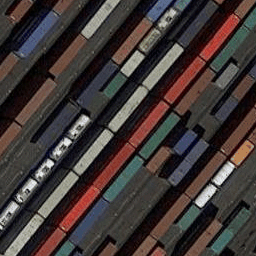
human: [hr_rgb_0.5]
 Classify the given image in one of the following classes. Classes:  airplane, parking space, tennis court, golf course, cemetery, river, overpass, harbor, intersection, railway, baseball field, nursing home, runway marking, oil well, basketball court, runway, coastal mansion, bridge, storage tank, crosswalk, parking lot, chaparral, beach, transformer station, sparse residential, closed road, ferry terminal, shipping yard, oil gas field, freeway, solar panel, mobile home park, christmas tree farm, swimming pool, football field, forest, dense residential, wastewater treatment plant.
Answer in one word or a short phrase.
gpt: shipping yard